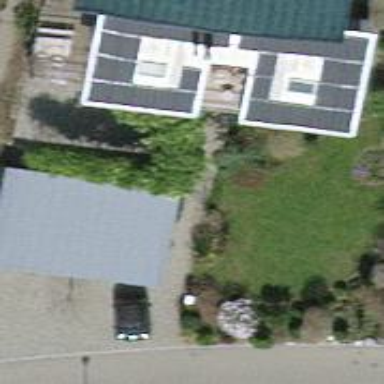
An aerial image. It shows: View of roof of building.